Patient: sex F, age 57
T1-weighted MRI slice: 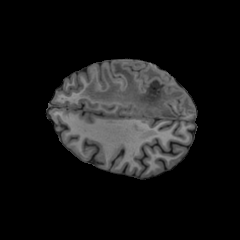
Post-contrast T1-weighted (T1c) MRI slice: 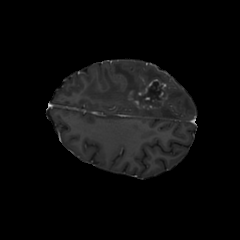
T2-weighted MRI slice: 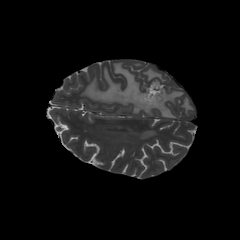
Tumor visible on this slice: yes
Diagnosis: Glioblastoma, IDH-wildtype
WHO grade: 4